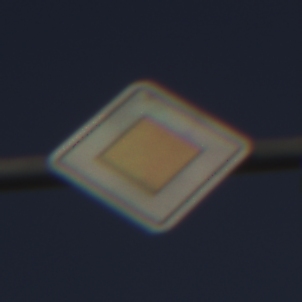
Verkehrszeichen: Vorfahrtsstrasse
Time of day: SunriseSunset
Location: Outdoor (Urban)
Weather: PartlyCloudy
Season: Autumn
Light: Natural